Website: lowes
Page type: cart
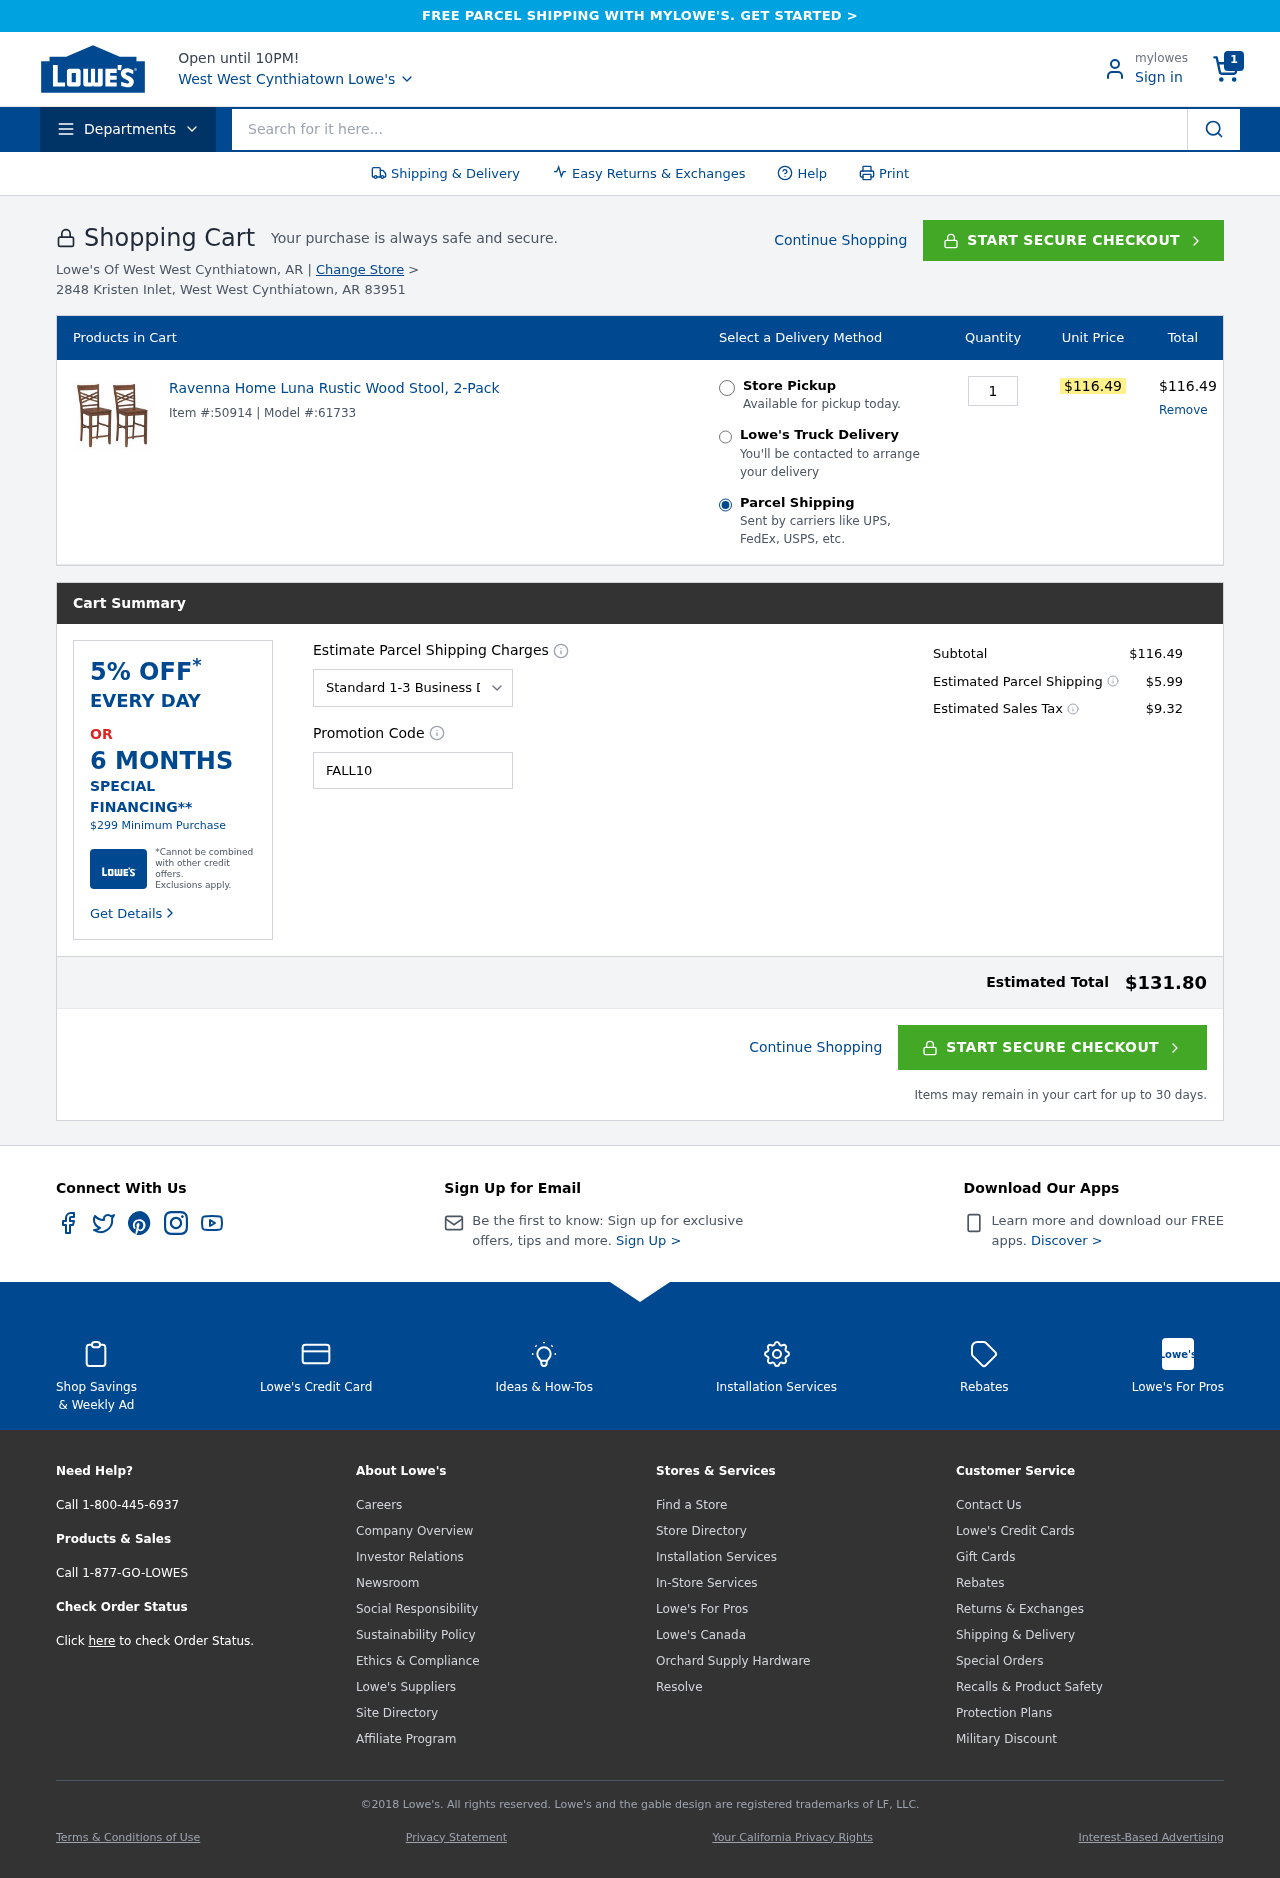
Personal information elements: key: PII_CITY
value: West Cynthiatown
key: PII_CITY
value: West West Cynthiatown
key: PII_POSTCODE
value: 83951
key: PII_PROMO_CODE
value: FALL10
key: PII_STREET
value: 2848 Kristen Inlet
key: PII_STATE_ABBR
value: AR
Product elements: key: PRODUCT1_NAME
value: Ravenna Home Luna Rustic Wood Stool, 2-Pack
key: PRODUCT1_PRICE
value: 116.49
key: PRODUCT1_QUANTITY
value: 1
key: PRODUCT1_MODEL
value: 61733
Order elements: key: ORDER_NUM_ITEMS
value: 1
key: ORDER_ITEM_ID
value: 50914
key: ORDER_LINE_TOTAL
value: $116.49
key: ORDER_SUBTOTAL
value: $116.49
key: ORDER_SHIPPING_COST
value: $5.99
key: ORDER_TAX
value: $9.32
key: ORDER_TOTAL
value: $131.80
Search elements: key: HEADER_SEARCH
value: Search for it here...